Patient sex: F
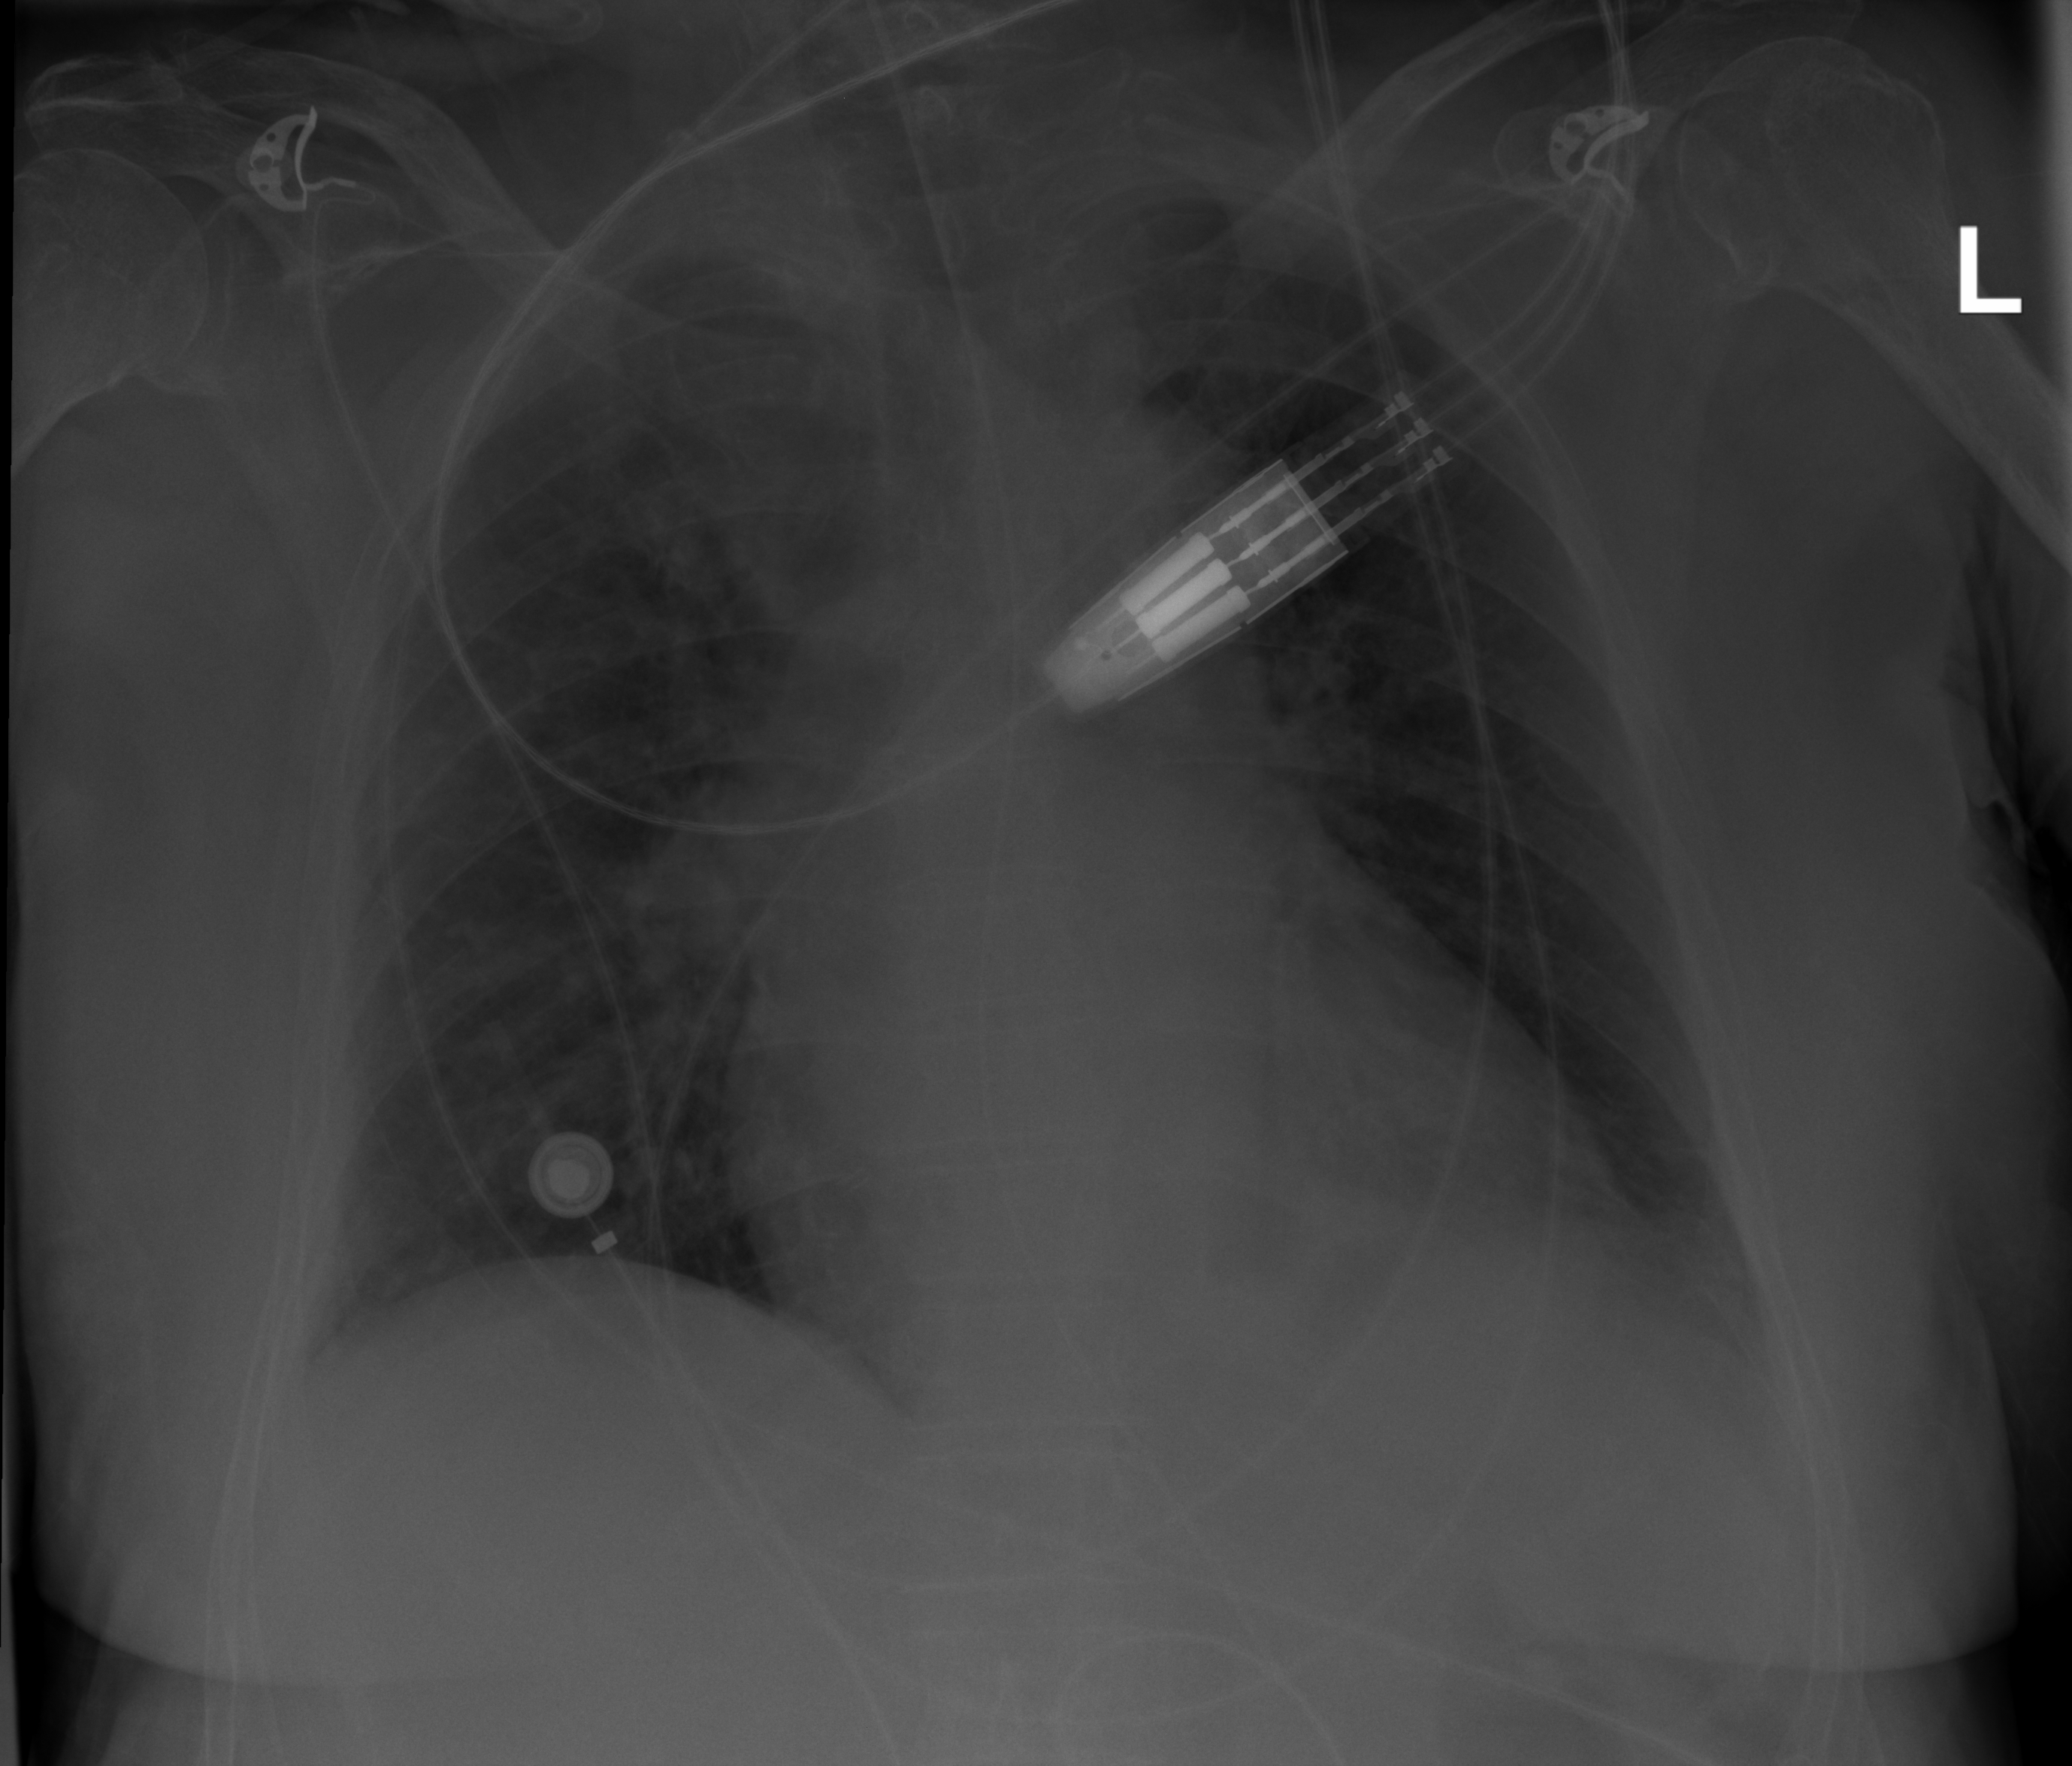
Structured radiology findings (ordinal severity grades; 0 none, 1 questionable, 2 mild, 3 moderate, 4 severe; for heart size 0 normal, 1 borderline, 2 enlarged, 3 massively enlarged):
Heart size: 1
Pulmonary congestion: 0
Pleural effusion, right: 0
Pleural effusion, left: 2
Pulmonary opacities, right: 0
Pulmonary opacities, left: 0
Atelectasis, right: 2
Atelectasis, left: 0